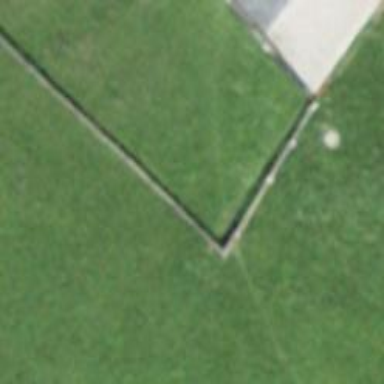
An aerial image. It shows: Fence.